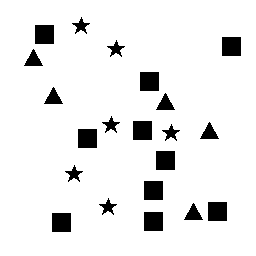
Squares: 10
Triangles: 5
Stars: 6
Total shapes: 21